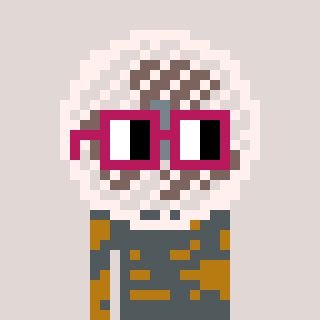
a pixel art character with square dark red glasses, a fan-shaped head and a gold-colored body on a warm background